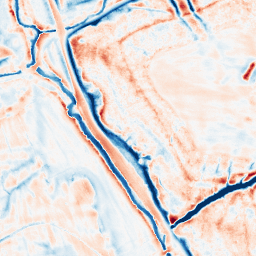
Category: edge_preserving
Decomposition family: bilateral
Decomposition parameters: d: 21
sigma_color: 25
sigma_space: 25
Upsampling method: quadratic
Upsampling parameters: scale: 4
Upsampling scale: 4